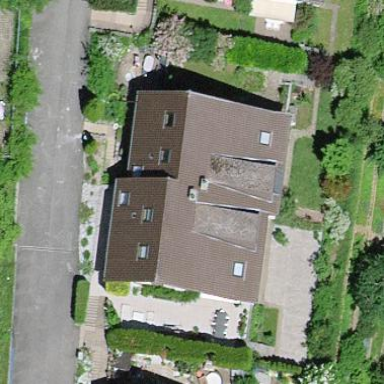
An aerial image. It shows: Simple house.